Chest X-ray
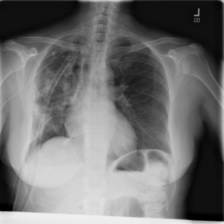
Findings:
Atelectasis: positive
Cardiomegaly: negative
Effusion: negative
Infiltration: positive
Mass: negative
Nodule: positive
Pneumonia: negative
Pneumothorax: positive
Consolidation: negative
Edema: negative
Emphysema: negative
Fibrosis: negative
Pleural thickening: negative
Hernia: negative